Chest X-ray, PA view. Patient: 44 years old, sex M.
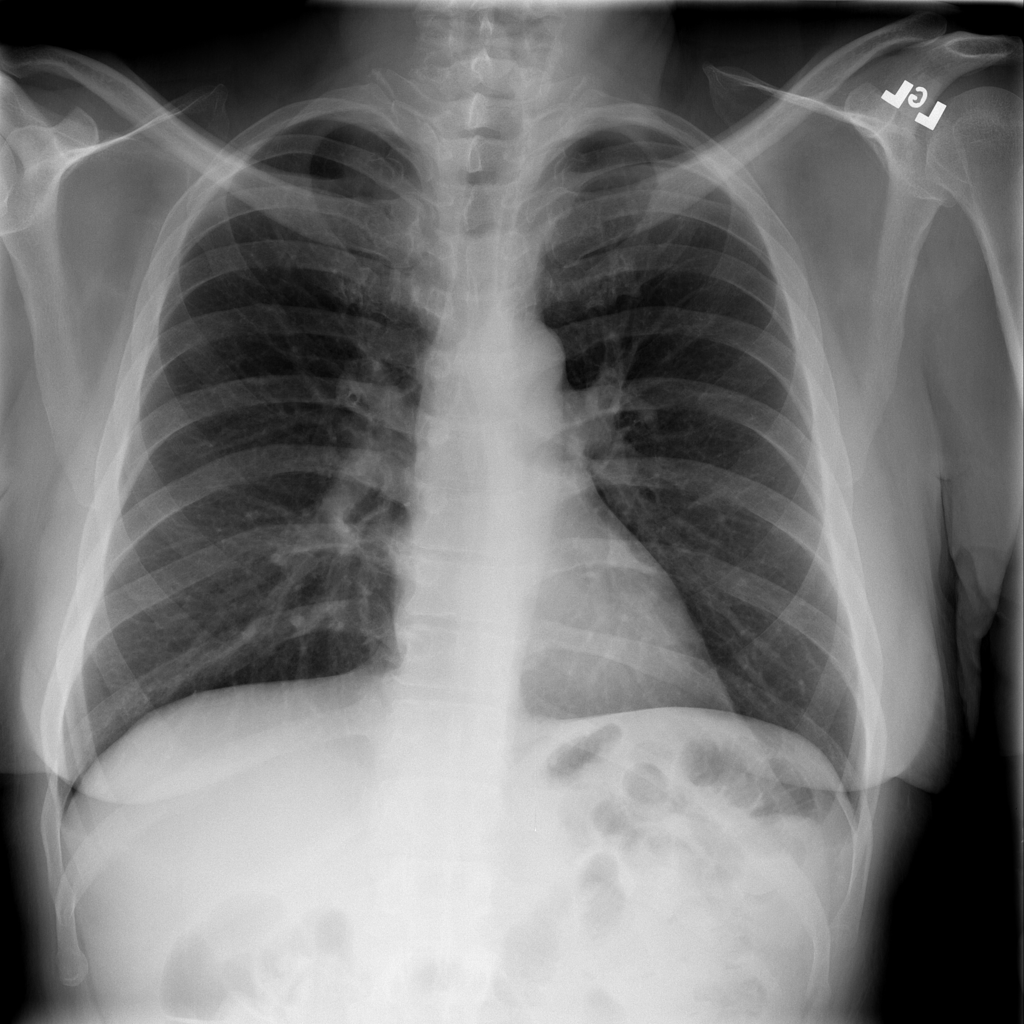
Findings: No Finding